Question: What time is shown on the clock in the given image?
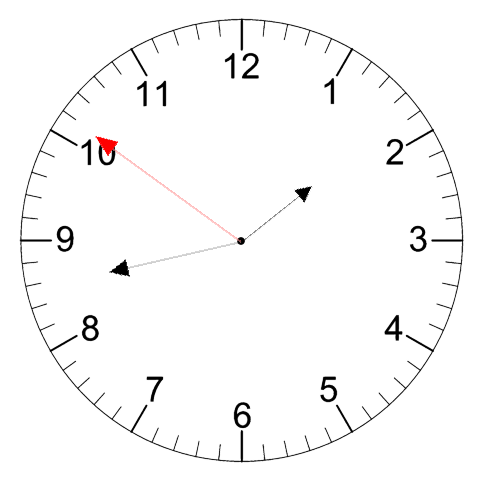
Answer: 01:42:51